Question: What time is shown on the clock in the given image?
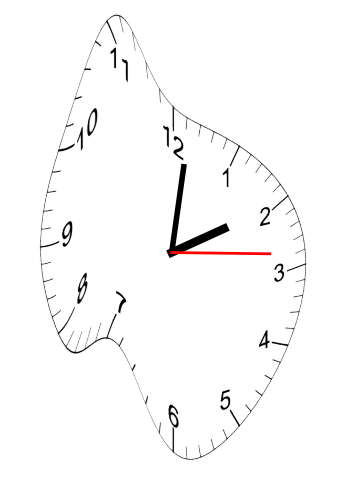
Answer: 02:01:14